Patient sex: M
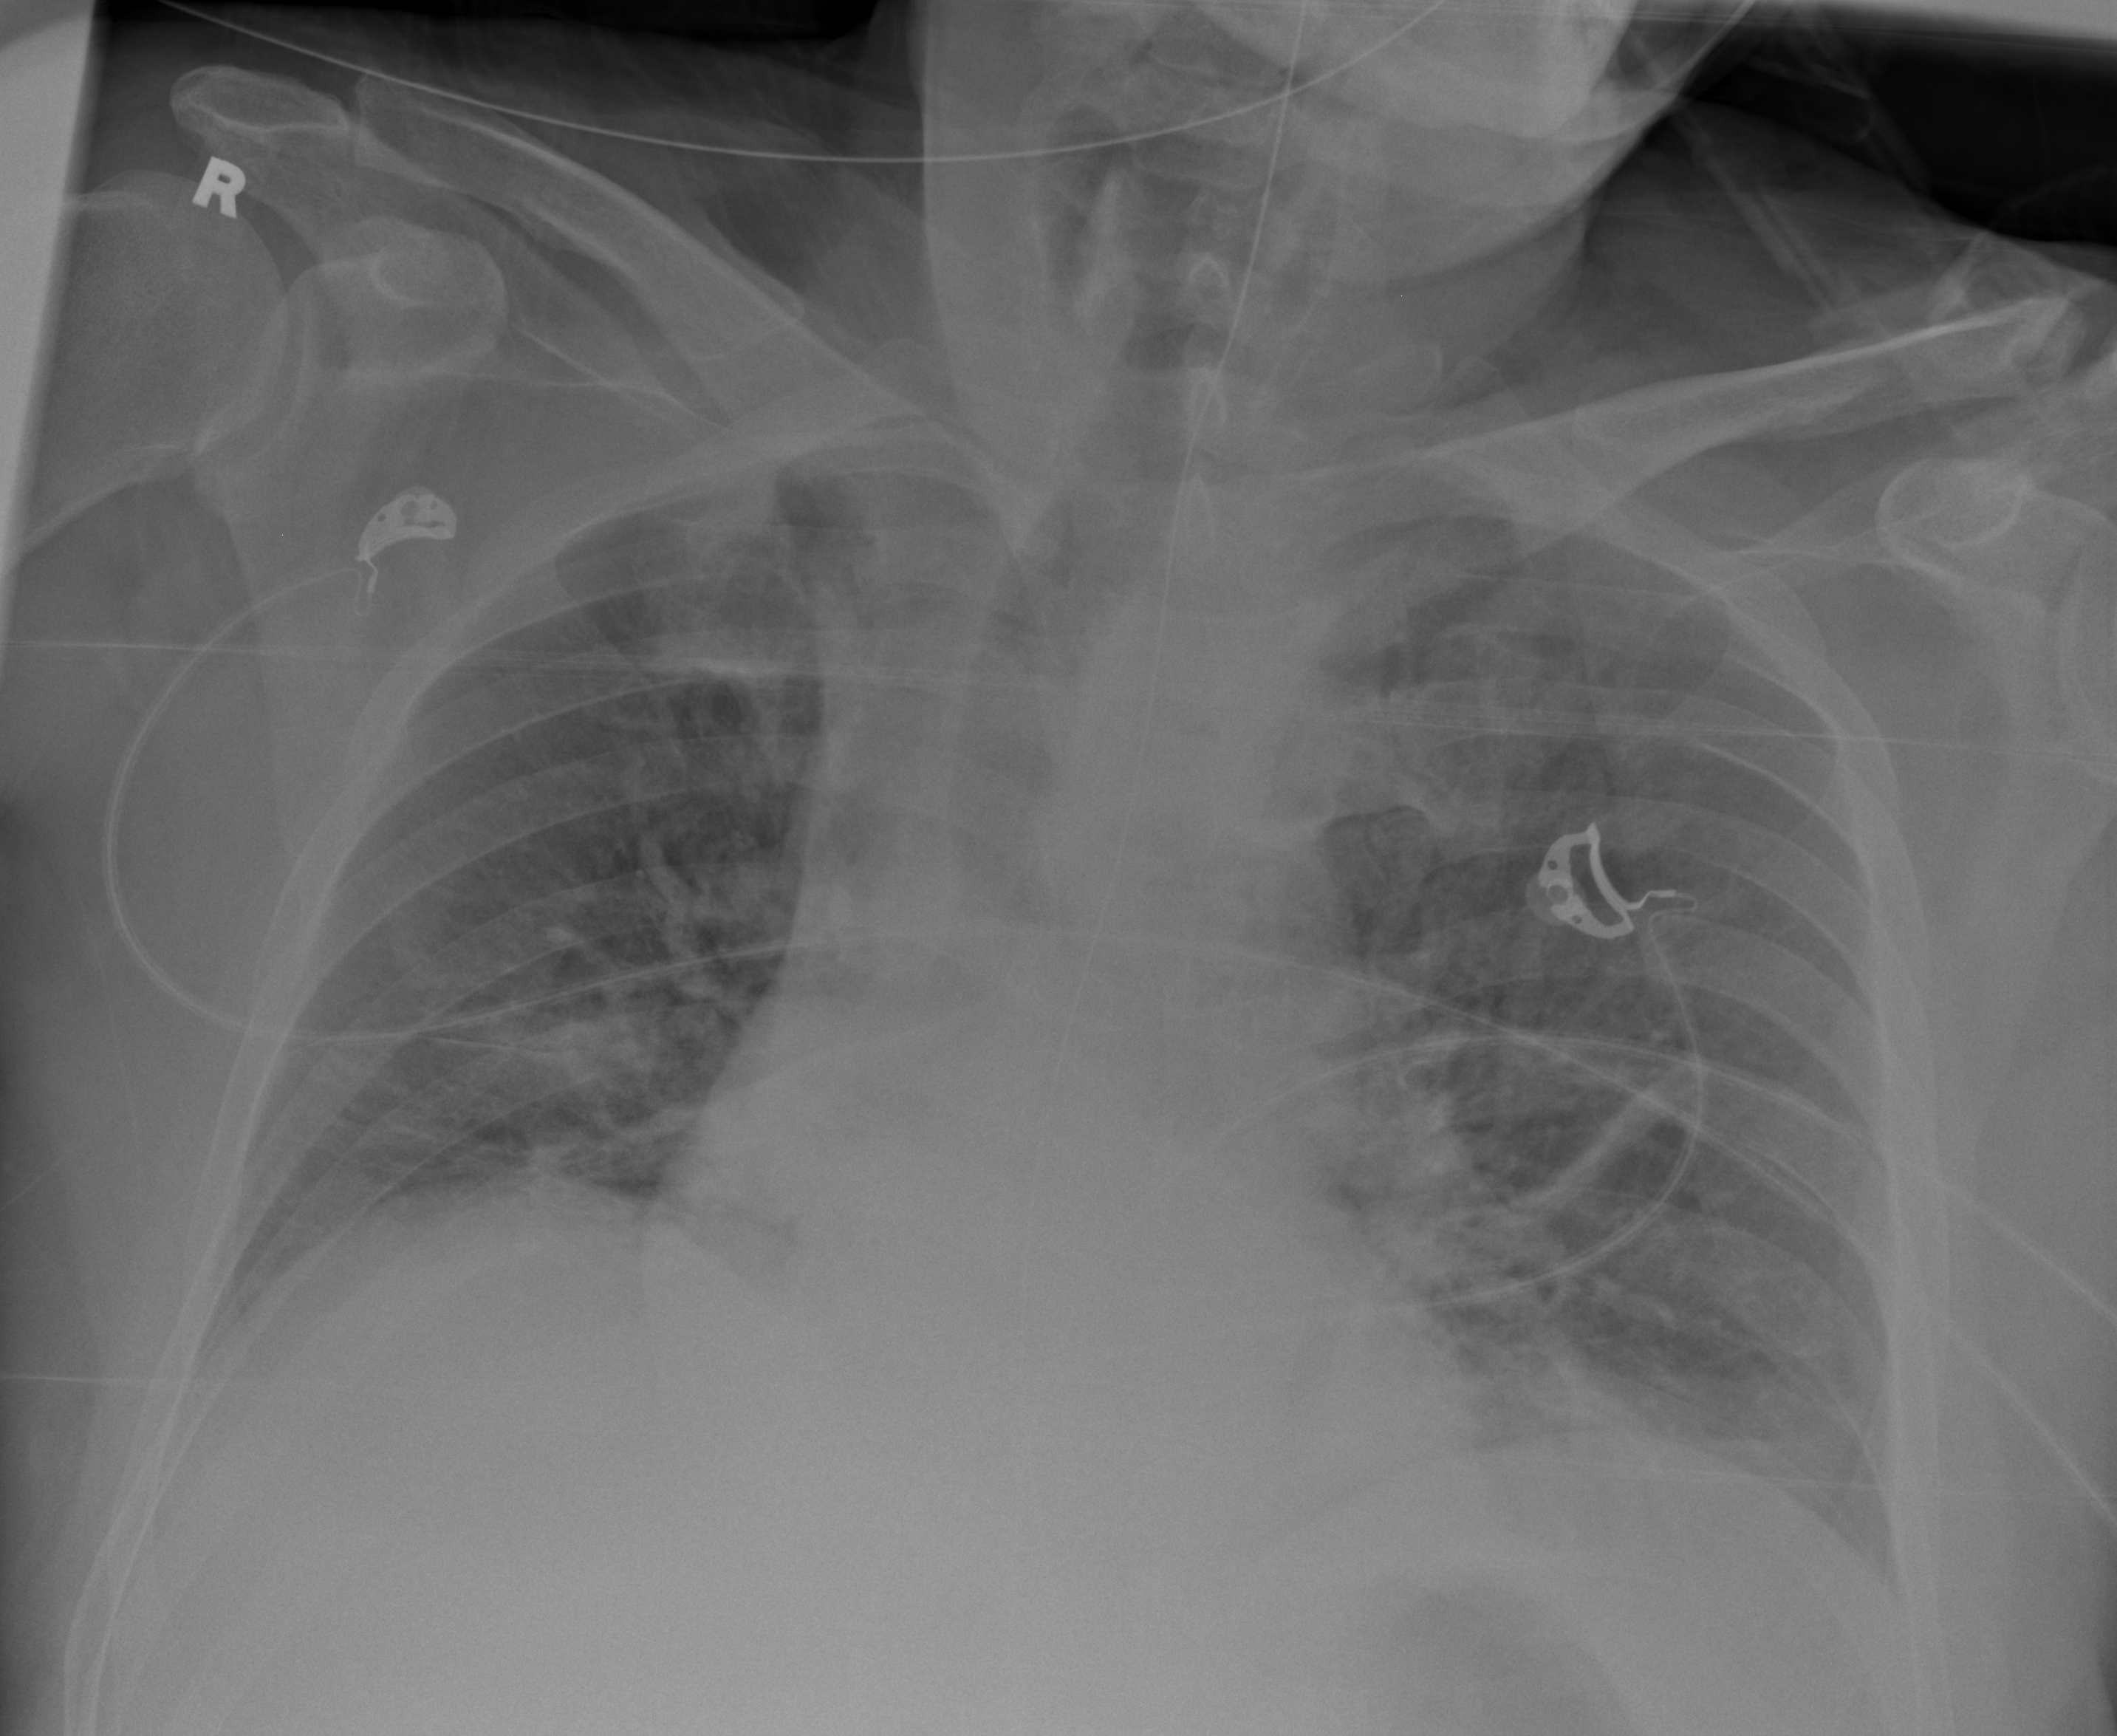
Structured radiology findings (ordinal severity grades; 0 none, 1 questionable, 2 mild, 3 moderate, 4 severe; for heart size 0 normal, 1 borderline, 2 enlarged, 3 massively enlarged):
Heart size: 0
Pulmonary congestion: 2
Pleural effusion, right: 2
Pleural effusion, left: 2
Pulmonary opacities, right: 2
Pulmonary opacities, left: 2
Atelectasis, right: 2
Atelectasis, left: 2